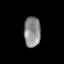
Tissue: lung
Cell type: Epithelial cells
Senescence score: 0.1472
Nuclear area (px): 493
Mean DAPI intensity: 139.716